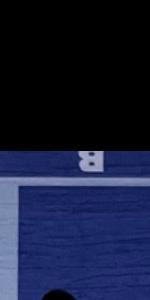
Label: Empty